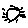
Label: sun